Question: I am simply trying to initialize an object inside a list via a JPA query. Been unsuccessful in my 1 1/2 day journey thus far.
'''
public interface Po_partRepository extends JpaRepository<Po_part, Long> {
@Query(value = "SELECT " + "po.id po_id," + "po.po_number po_number,"
+ "po.due_date po_due_date," + "po_part.id po_part_id,"
+ "po_part.part_quantity part_quantity," + "part.id part_id,"
+ "part.part_number part_number,"
+ "part.part_description part_description,"
+ "part.plasma_hrs_per_part plasma_hrs,"
+ "part.grind_hrs_per_part grind_hrs,"
+ "part.mill_hrs_per_part mill_hrs,"
+ "part.brakepress_hrs_per_part brakepress_hrs "
+ "FROM hillcresttooldie.t_po po "
+ "join hillcresttooldie.t_po_part po_part "
+ "on po_part.po_id = po.id " + "join hillcresttooldie.t_part part "
+ "on part.id = po_part.part_id;", nativeQuery = true)
List<Shop_Orders> getShopOrders(); }
'''
Shop_Orders Model
'''
@Entity
@Table(name = "SHOP_ORDERS")
@Cache(usage = CacheConcurrencyStrategy.NONSTRICT_READ_WRITE)
public class Shop_Orders implements Serializable {
/**
*
*/
private static final long serialVersionUID = 799464578815300087L;
@Id
@GeneratedValue(strategy = GenerationType.AUTO)
private int shop_order_id;
@Column(name = "po_id")
private int po_id;
@Column(name = "po_number")
private int po_number;
@Column(name = "po_date")
private Date po_due_date;
@Column(name = "part_quanity")
private int part_quanity;
@Column(name = "part_id")
private int part_id;
@Column(name = "part_description")
private String part_description;
@Column(name = "plasma_hrs")
private int plasma_hrs;
@Column(name = "grind_hrs")
private int grind_hrs;
@Column(name = "mill_hrs")
private int mill_hrs;
@Column(name = "breakpress_hrs")
private int breakpress_hrs;
public Shop_Orders() {
}
public int getPo_id() {
return po_id;
}
'''
I created table for shop_orders:
Here is an example of what I would like to do once query is ran and the object is set in the list.
'''
Shop_Orders shopOrders;
int poNumber = shopOrders.getPo_number();
'''
However I keep getting the following error when I run the query
'''
[ERROR] com.htd.aop.logging.LoggingAspect - Exception in
com.htd.web.rest.Po_partResource.getAll() with cause = null
java.lang.ClassCastException: [Ljava.lang.Object; cannot be cast to
com.htd.repository.Shop_Orders
at com.htd.web.rest.Po_partResource.getAll(Po_partResource.java:85) ~
[classes/:na]
'''
I will post snippets of Po.java and Part.java in case someone wants to look at them.
'''
/**
* A Po.
*/
@Entity
@Table(name = "T_PO")
@Cache(usage = CacheConcurrencyStrategy.NONSTRICT_READ_WRITE)
public class Po implements Serializable {
private static final long serialVersionUID = 1L;
@Id
@GeneratedValue(strategy = GenerationType.AUTO)
private Long id;
@Column(name = "po_number")
private String po_number;
'''
part.java
'''
/**
* A Part.
*/
@Entity
@Table(name = "T_PART")
@Cache(usage = CacheConcurrencyStrategy.NONSTRICT_READ_WRITE)
public class Part implements Serializable {
@Id
@GeneratedValue(strategy = GenerationType.AUTO)
private Long id;
@Column(name = "part_number")
private String part_number;
'''
Thanks for the advice ahead of time.
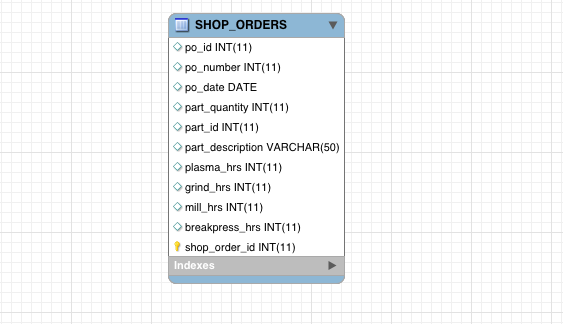
Answer: If you have a table which contains the data that corresponds to your 'Shop_orders' Entity, then your query should just be:
'''
@Query("SELECT so FROM Shop_Orders so")
'''
Since you have mapped the 'Shop_Orders' Entity to that table.
However, since you seem to be constructing a de-normalised model of the 3 tables involved (PO, Part and the join table between the two, PO_Part), then perhaps you need to create a de-normalised database VIEW for the original query you had, and then map that view to your 'Shop_Orders' entity by specifying the view in your '@Table' annotation.
Alternatively, you could create a constructor for 'Shop_Orders' (which doesn't need to be a JPA Entity) that takes all the columns. In other words:
'''
public Shop_Orders(int po_id, int po_number, Date po_due_date, etc... )
'''
and then, assuming that you have an Entity 'Po_Part' for the join table between 'Po' and 'Part' (see <URL>, the query can be:
'''
@Query("SELECT new Shop_Orders(po.id, po.po_number, "
+ "po.due_date, po_part.id, po_part.part_quantity, "
+ "part.id, part.part_number, part.part_description "
+ "part.plasma_hrs_per_part, part.grind_hrs_per_part, "
+ "part.mill_hrs_per_part, part.brakepress_hrs_per_part) "
+ "FROM Po po LEFT JOIN po.partList po_part "
+ "LEFT JOIN po_part.part");
'''
That's also assuming that 'Po' has a collection of 'Po_Part' called 'partList'.
You would most likely have to fully package-path the 'Shop_Orders' class.
By the way, I would recommend that you do not name your JPA Entity classes using plurals. In other words, your Entity class should be called 'Shop_Order' (or possibly 'ShopOrder') as each instance of this class would only represent Shop Order.